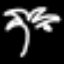
Label: palm tree